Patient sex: F
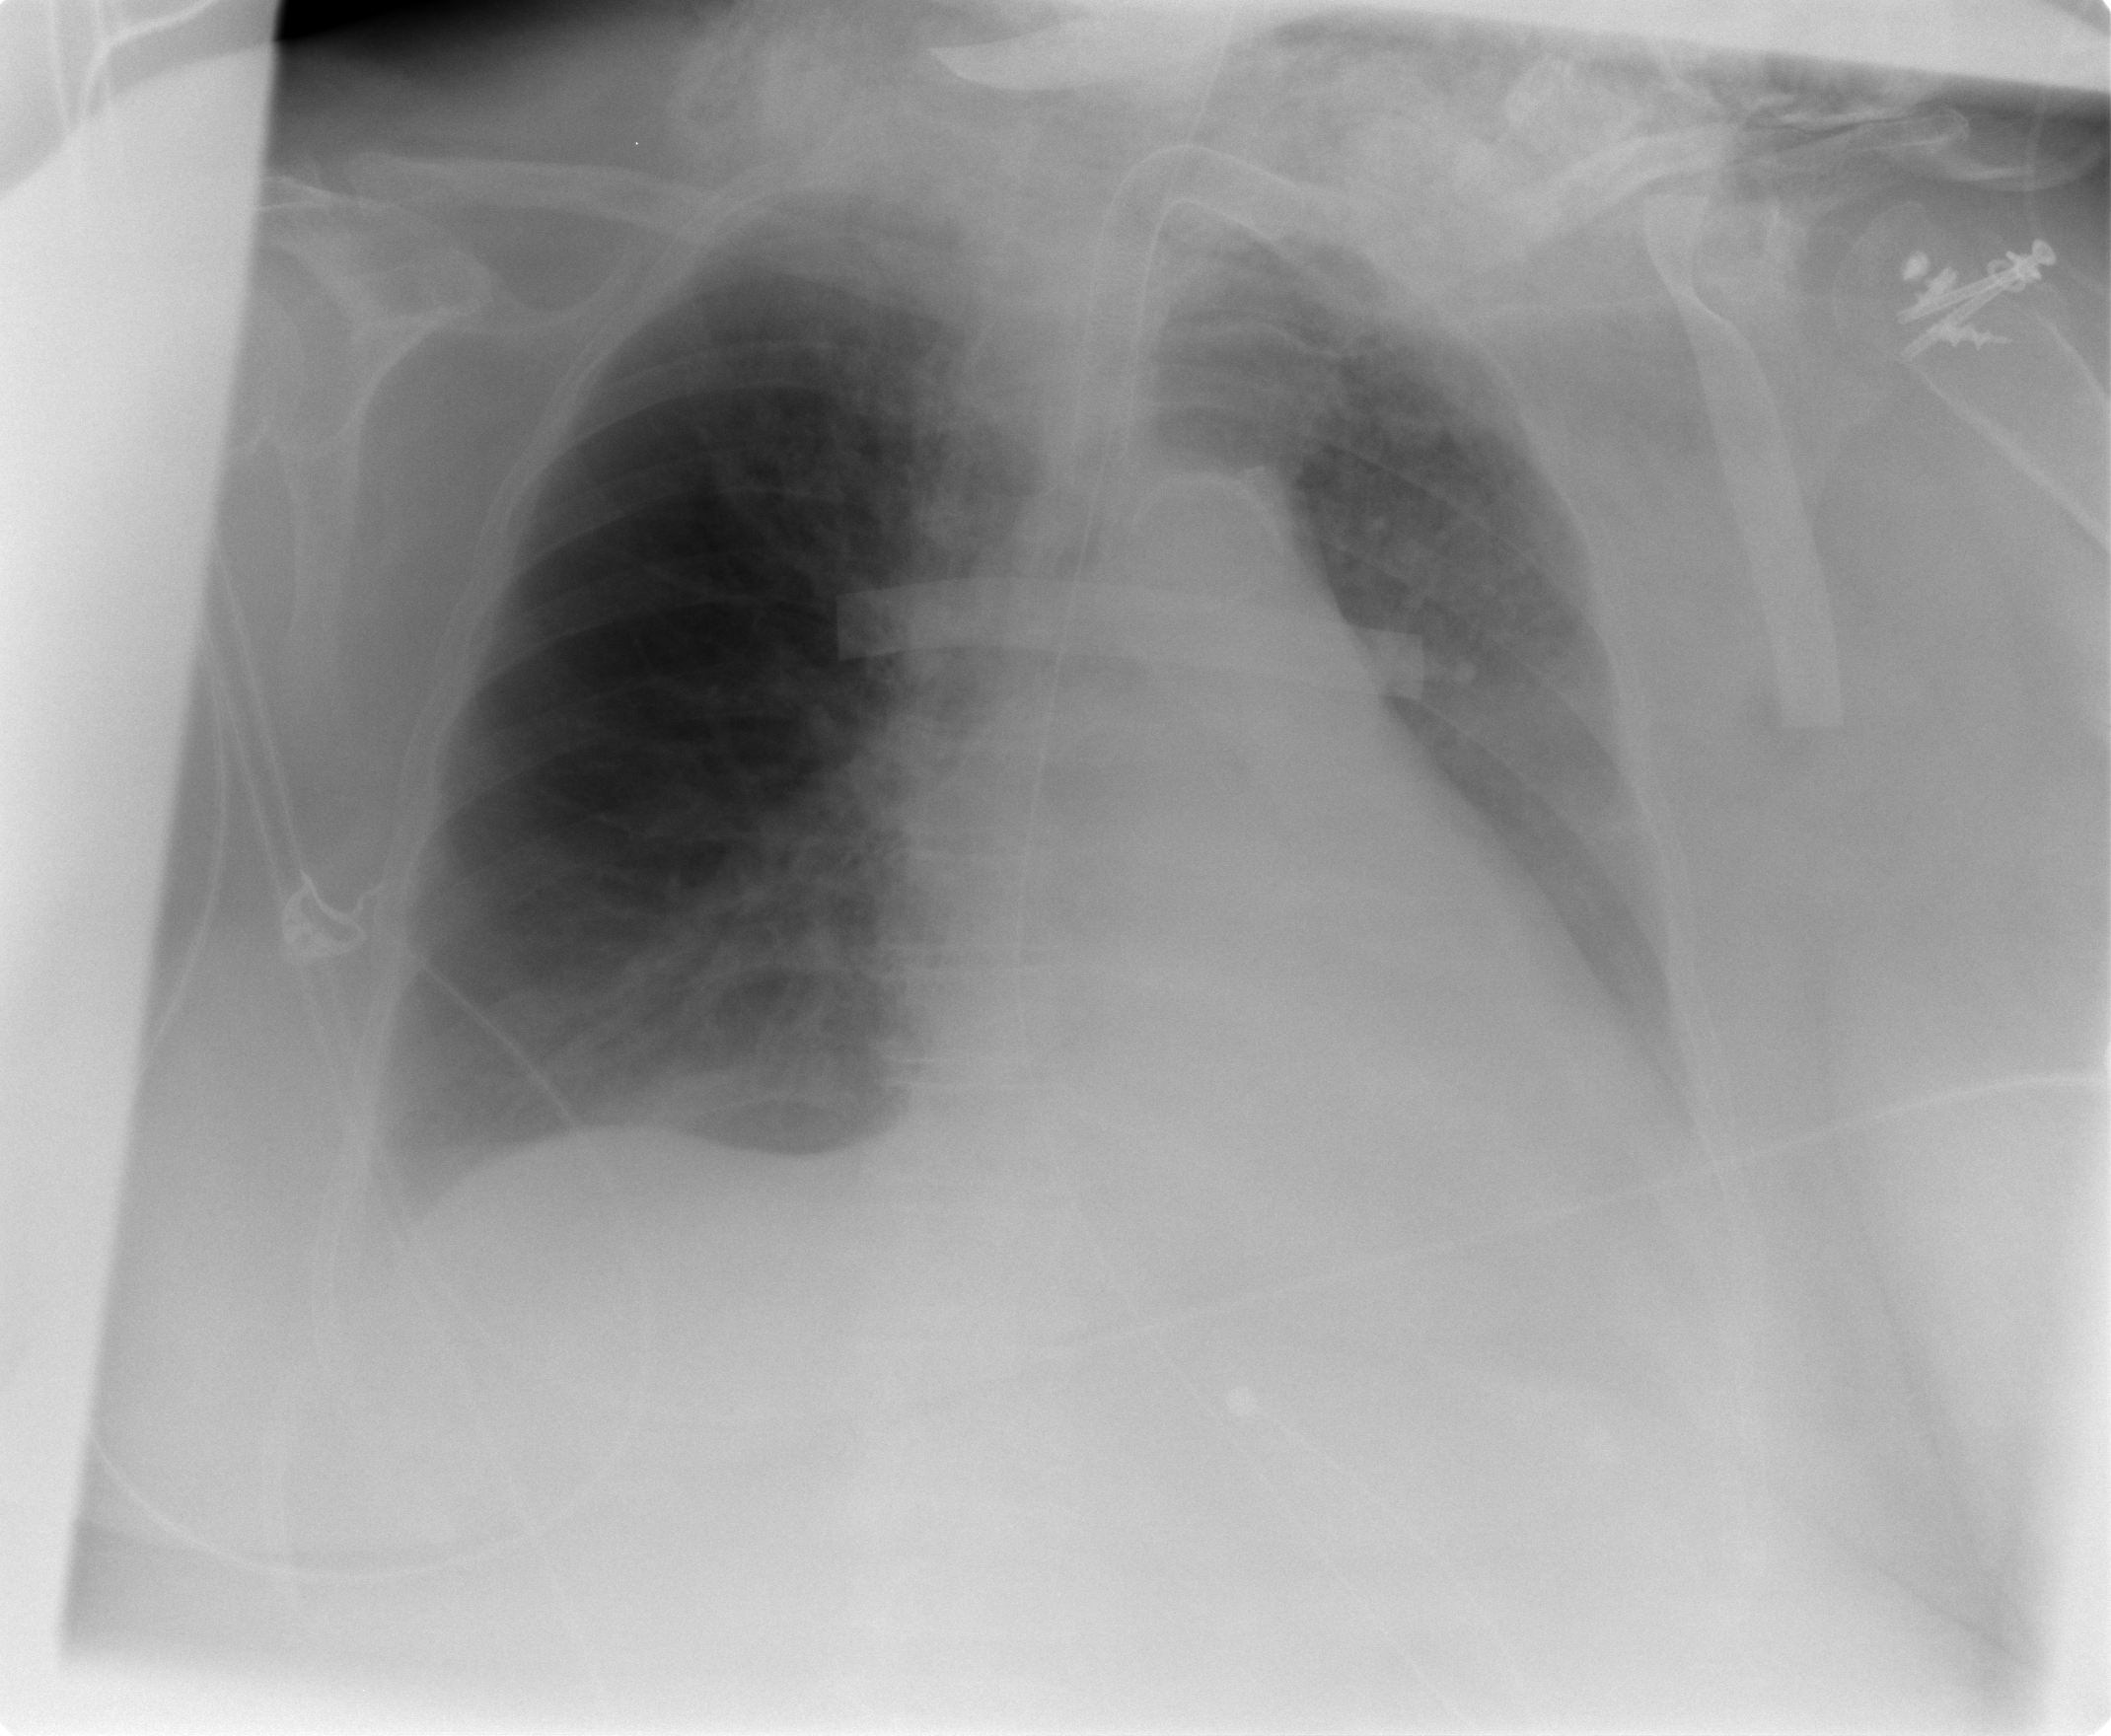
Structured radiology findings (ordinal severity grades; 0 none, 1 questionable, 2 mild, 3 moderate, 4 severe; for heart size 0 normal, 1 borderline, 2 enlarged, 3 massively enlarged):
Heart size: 2
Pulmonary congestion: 0
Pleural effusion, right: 0
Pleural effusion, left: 3
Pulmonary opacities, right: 0
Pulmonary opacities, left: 0
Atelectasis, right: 0
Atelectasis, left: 2